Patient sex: M
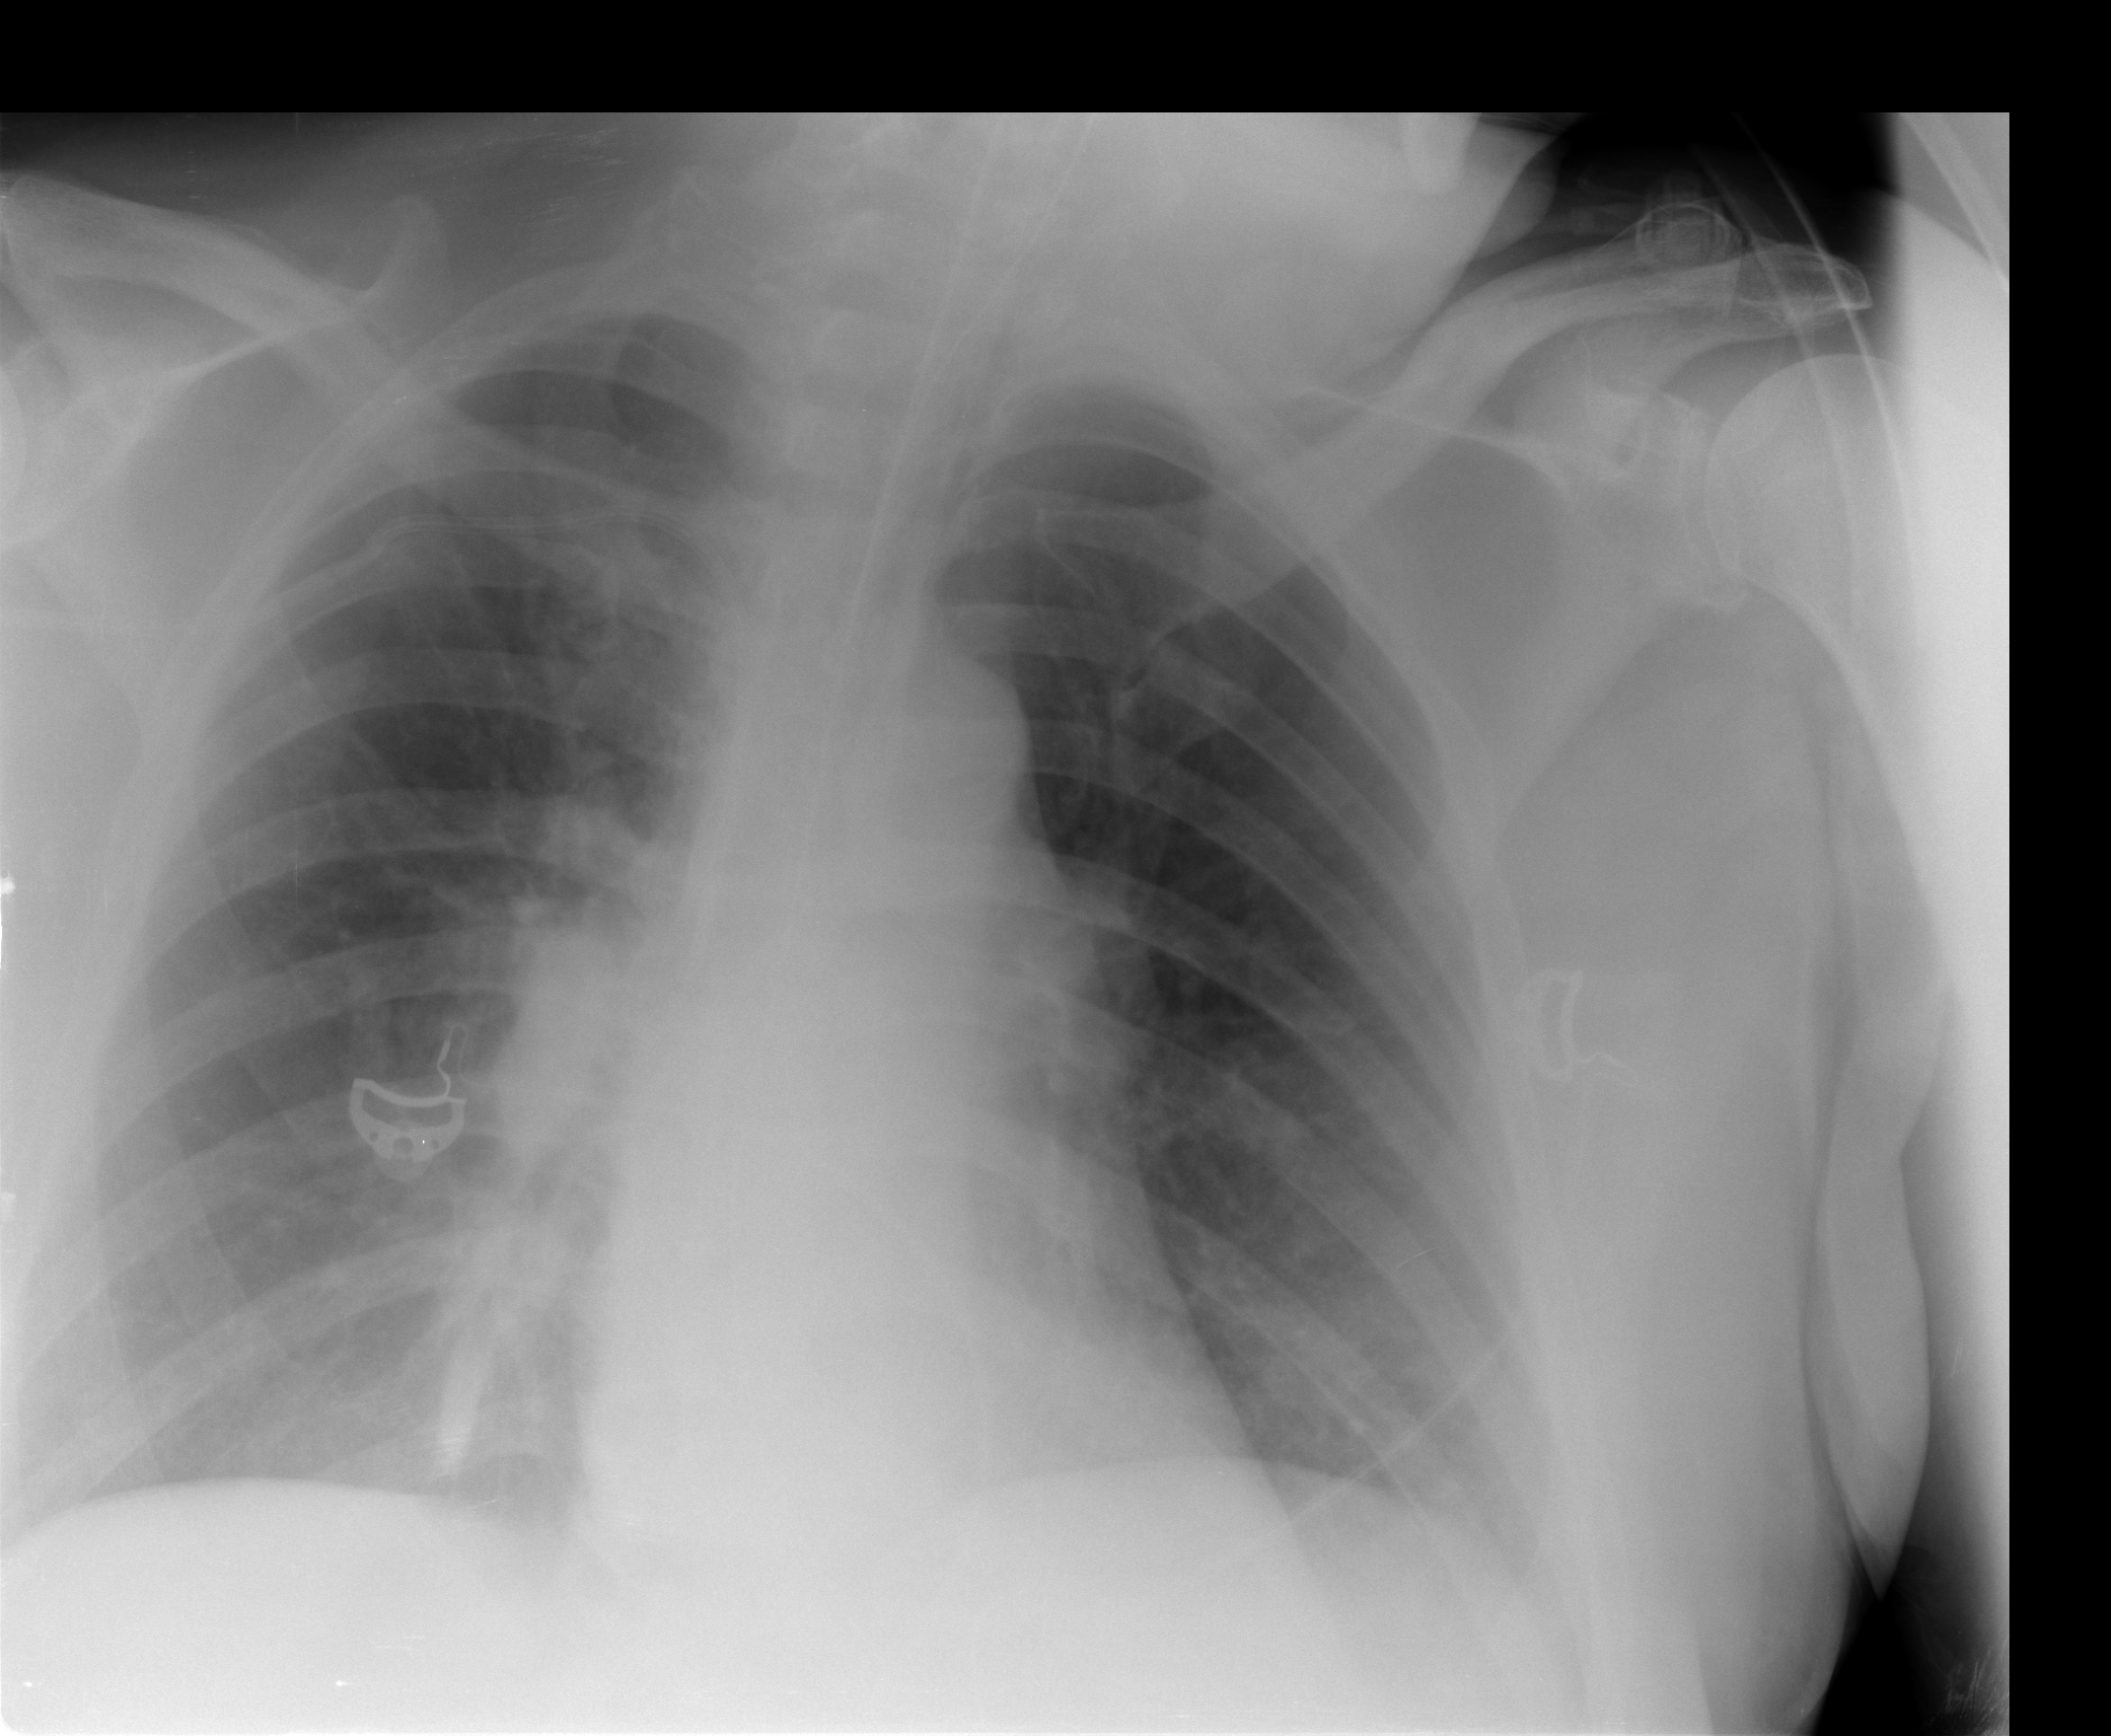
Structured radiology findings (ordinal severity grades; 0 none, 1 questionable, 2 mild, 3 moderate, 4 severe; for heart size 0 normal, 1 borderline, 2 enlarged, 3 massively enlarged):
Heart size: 0
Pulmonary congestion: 0
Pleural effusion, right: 1
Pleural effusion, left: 0
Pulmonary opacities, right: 0
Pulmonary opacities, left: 1
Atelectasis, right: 2
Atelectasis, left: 0